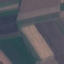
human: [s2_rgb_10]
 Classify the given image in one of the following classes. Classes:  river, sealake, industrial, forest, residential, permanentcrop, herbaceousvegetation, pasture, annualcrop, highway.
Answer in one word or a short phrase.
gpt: AnnualCrop